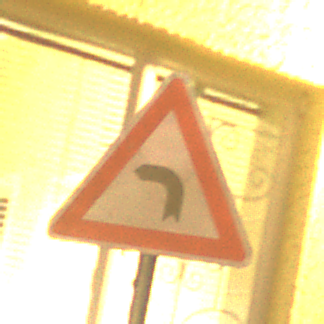
Verkehrszeichen: KurveLinks
Umgebung: Outdoor, Urban
Tageszeit: Night
Wetter: Clear
Licht: Artificial
Jahreszeit: NotSpecified
Kontrast: HighContrast